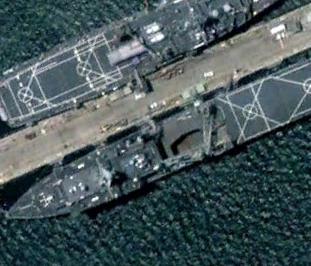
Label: combat